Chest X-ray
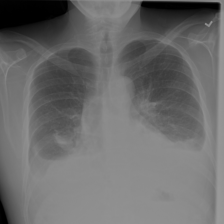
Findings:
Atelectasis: positive
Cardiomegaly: negative
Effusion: positive
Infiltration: positive
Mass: negative
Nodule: negative
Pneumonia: negative
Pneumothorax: negative
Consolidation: negative
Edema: negative
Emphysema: negative
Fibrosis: negative
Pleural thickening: negative
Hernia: negative